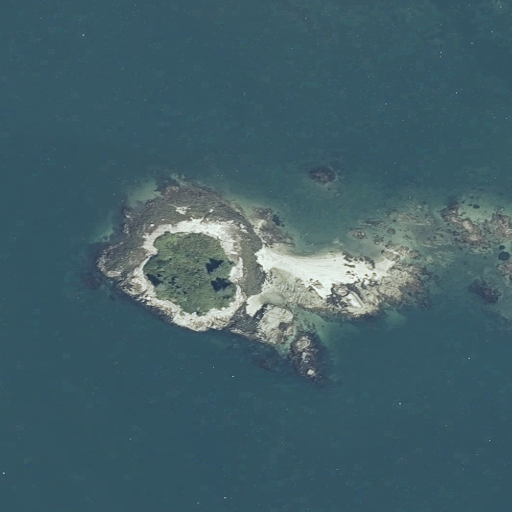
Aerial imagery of island in Maine named Pole Island containing open water and barren land